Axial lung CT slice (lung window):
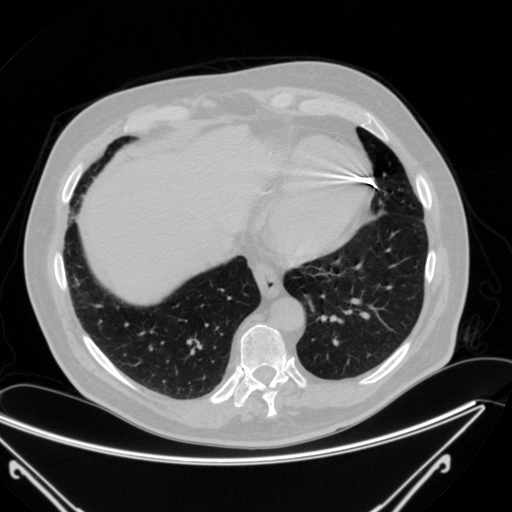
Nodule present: no